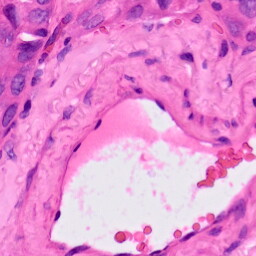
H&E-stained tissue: Lung